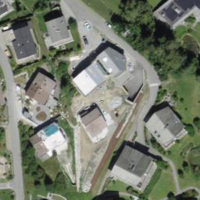
EUNIS habitat code: 55
Species observed at this site:
Sylvia atricapilla
Nucifraga caryocatactes